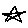
Label: star